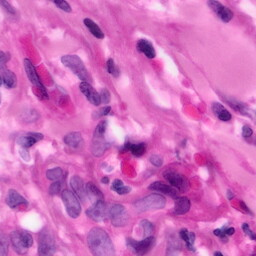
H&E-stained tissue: Pancreatic